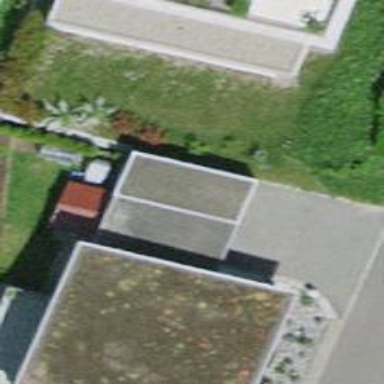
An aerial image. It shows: Group of garages.